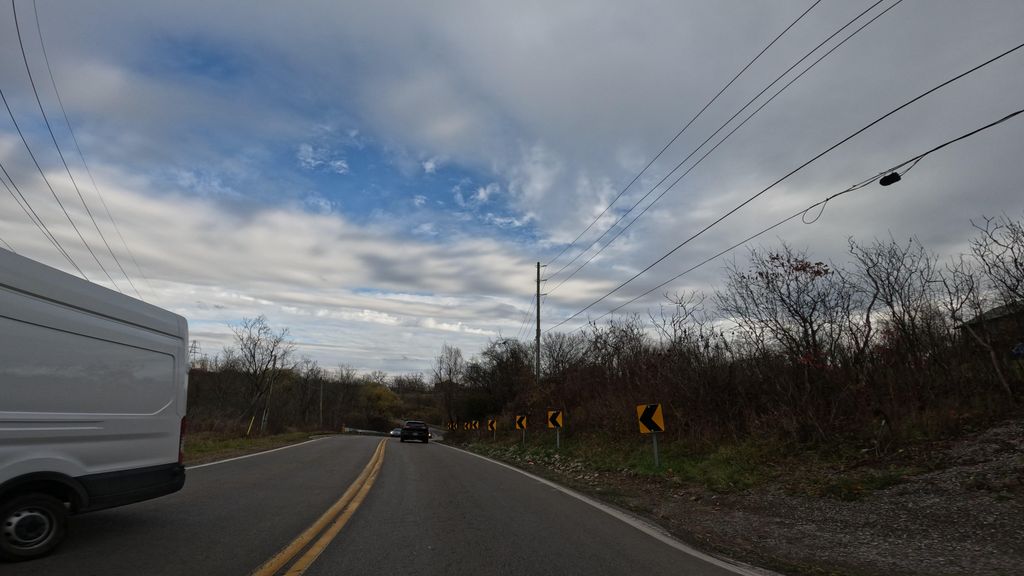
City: hamilton